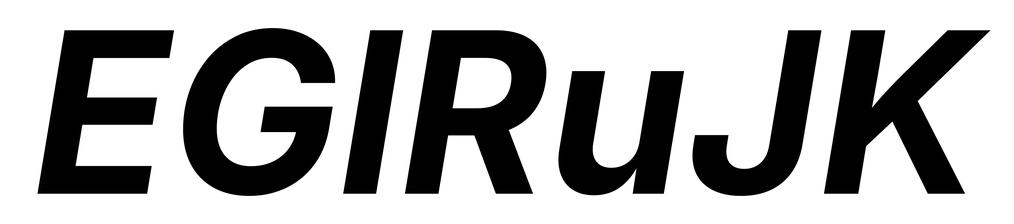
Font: Inter-Italic_Bold_Italic